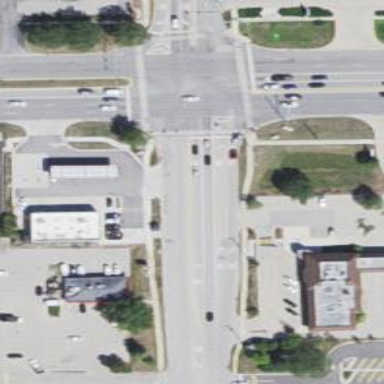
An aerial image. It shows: Unmarked road crossing.